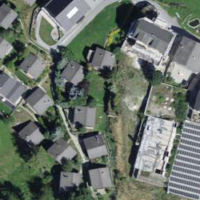
EUNIS habitat code: 54
Species observed at this site:
Phoenicurus ochruros